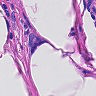
Metastatic tissue present: yes